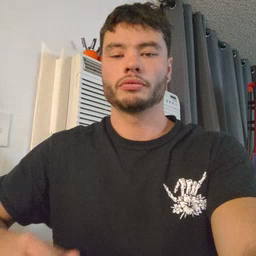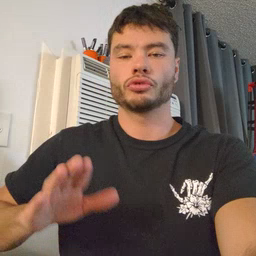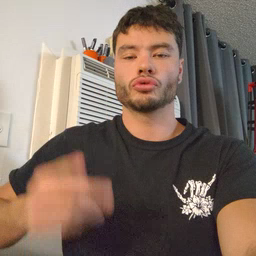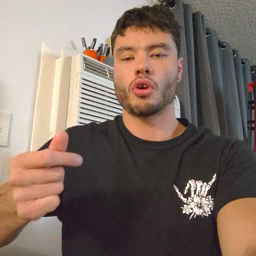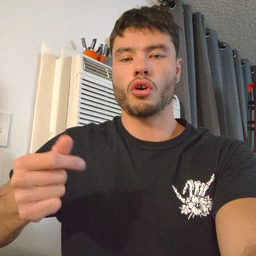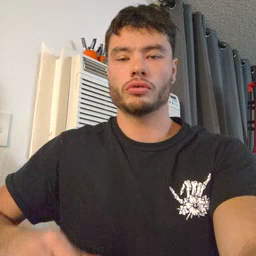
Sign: dog